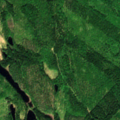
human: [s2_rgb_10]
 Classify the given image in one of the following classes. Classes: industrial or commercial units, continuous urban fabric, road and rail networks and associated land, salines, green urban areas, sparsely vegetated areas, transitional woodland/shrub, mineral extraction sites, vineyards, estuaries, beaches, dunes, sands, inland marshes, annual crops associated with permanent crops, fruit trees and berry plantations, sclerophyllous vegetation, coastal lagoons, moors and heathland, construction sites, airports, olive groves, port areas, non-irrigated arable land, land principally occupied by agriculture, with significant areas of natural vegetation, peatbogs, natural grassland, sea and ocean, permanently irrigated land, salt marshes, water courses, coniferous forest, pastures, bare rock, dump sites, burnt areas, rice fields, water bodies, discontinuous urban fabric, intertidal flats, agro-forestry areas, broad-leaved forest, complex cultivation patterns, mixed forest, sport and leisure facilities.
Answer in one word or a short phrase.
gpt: broad-leaved forest, coniferous forest, mixed forest